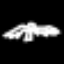
Label: angel